Question: Find the minimum number of moves required to get from the Tower of Hanoi state described in the figure to the completed state
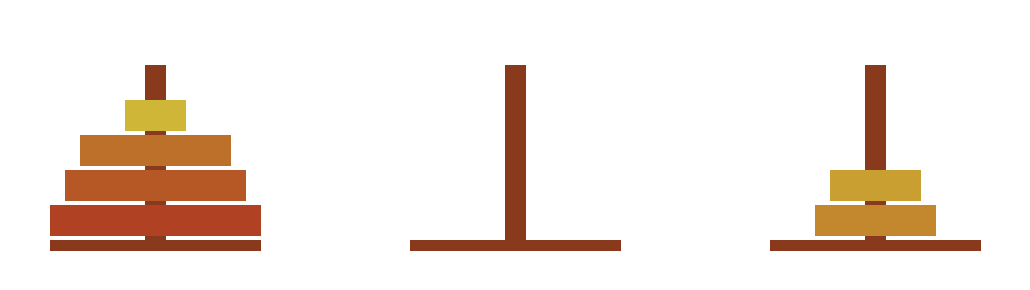
Answer: 63